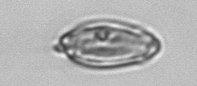
Label: Katodinium_or_Torodinium